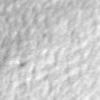
Label: no_change